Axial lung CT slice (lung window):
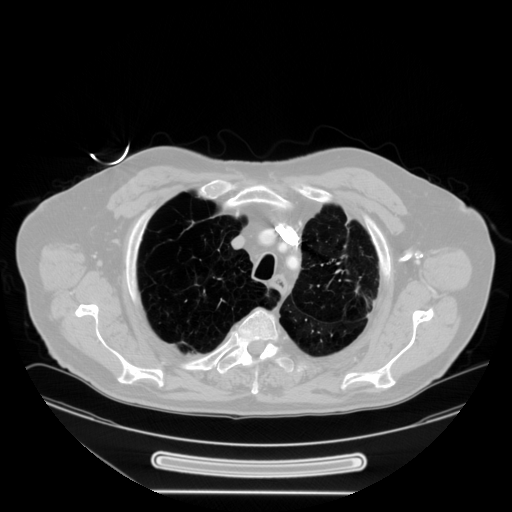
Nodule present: no